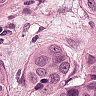
Metastatic tissue present: yes